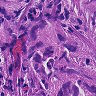
Metastatic tissue present: yes